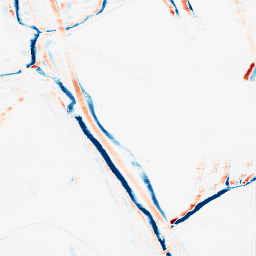
Category: morphological
Decomposition family: morphological_rect
Decomposition parameters: operation: average
width: 10
height: 3
Upsampling method: fft_zeropad
Upsampling parameters: scale: 2
Upsampling scale: 2